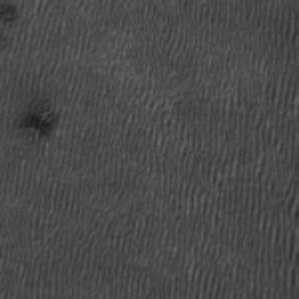
Label: frost